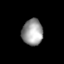
Tissue: skin
Cell type: Epithelial cells
Senescence score: 0.1873
Nuclear area (px): 532
Mean DAPI intensity: 156.284